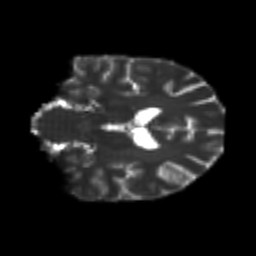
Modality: T2w
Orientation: coronal
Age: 23
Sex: female
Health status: healthy
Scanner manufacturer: philips
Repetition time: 7.386 s
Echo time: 0.08599 s